При решении данной задачи гравитационными эффектами следует пренебречь. Все объекты считайте однородными и изотропными, если не указано иное.
Часть A. Стержень (2.5 балла) Тонкий упругий стержень защищён от изгиба. Его длина $L$, плотность $\rho$, и модуль Юнга $E$. Стержень слегка растянули за концы и отпустили. После этого в нём возникли свободные колебания.
Запишите выражение для кинетической энергии стержня как функцию времени, выразив её через массу $m$ стержня, длину $L$ и скорость изменения $\varepsilon$ (здесь $\varepsilon$ — относительное удлинение).
Запишите выражение для потенциальной упругой энергии как функцию времени, выразив её через $m$, $\rho$, $E$ и $\varepsilon$.
Покажите, что для стержня закон сохранения механической энергии приводит к характеристическому дифференциальному уравнению для незатухающих гармонических колебаний. Переходя к аналогии с точечной массой $m$, находящейся под действием силы $\sigma S$ ($\sigma$ — это напряжение, а $S$ — площадь поперечного сечения), укажите величину, которая играет роль координаты.
Часть B. Сфера (1.0 балл) Рассмотрите упругую сферу радиуса $R$, изготовленную из того же материала, что и стержень, о котором шла речь выше. Пусть $\varepsilon$ — относительная деформация $\Delta R/R$. Сферу слегка радиально сжали и предоставили ей свободно колебаться.
Запишите выражение для периода малых продольных колебаний стержня, выразив его через $L$, $\rho$ и $E$.
Запишите выражение для механической энергии сферы как функцию времени, выразив её через $m$, $R$, $\rho$, $E$, $\varepsilon$ и скорость изменения $\varepsilon$ (здесь $\varepsilon$ — относительное удлинение).
Часть C. Пластина (3.0 балла) Рассмотрите тонкую упругую прямоугольную пластину, защищённую от изгиба. Пусть размеры пластины $L$ и $l$. Толщину пластины считайте постоянной. Результаты воздействия напряжений $\sigma_x$ и $\sigma_y$ на пластину не являются независимыми, в том смысле, что деформация в одном направлении приводит к деформации в другом направлении. В пределах применимости закона Гука это можно записать, как:\[\varepsilon_x=-\mu\frac{\sigma_y}{E},\hspace{1cm}\varepsilon_y=-\mu\frac{\sigma_x}{E},\]где безразмерный параметр $\mu$ (коэффициент Пуассона) примерно равен $0.3$.
Запишите выражение для периода малых радиальных колебаний сферы, выразив его через $R$, $\rho$ и $E$.
Выразите $\sigma_x$ и $\sigma_y$ через $\varepsilon_x$, $\varepsilon_y$, $E$ и $\mu$.
Запишите систему дифференциальных уравнений, описывающую движение точки массой $m$ в двух взаимно перпендикулярных направлениях, используя в качестве координат эквивалентные величины, определённые в пункте A3.
Найдите возможные значения ω для которых решениями вышеупомянутой системы являются незатухающие гармонические колебания (моды): системы являются незатухающие гармонические колебания (моды): \[\varepsilon_x=A\sin\omega t,\hspace{1 cm}\varepsilon_y=B\sin\omega t.\]Выразите результаты в терминах $L$, $l$, $\rho$, $E$ и $\mu$.
Часть D. Сдвиговые колебания (2.0 балла) Теперь, вместо сжатия, пластина испытывает деформацию сдвига вдоль одной из сторон под действием напряжения сдвига $\tau$ (см. рис.). Сдвиг определяется как $\operatorname{tg}\gamma\approx\gamma$, и законом Гука в виде:\[\gamma=\frac{1}{G}\tau,\hspace{1 cm}[\tau]=[G]=Н/м^2,\]где G — \textbf{модуль сдвига}.
В общем случае, решение вышеупомянутой системы уравнений является суперпозицией двух найденных мод. Для квадратной пластины ($L = l$) и малого коэффициента Пуассона ($µ^2 \ll 1$), выразите период биений через $\mu$ и период $T_\rm{long}$ продольных колебаний стержня той же длины.
Выразите $G$ через $E$ и $\mu$.
Часть E. Крутильные колебания (1.5 балла) Стержень радиусом $R$ и длиной $L$, изготовленный из того же материала, подвергли небольшому скручиванию и предоставили совершать свободные крутильные колебания. Угол закручивания $\theta$ определяется как угол, на который скрутился стержень под действием приложенного крутильного напряжения. В этом случае закон Гука примет вид:\[\theta=\frac{1}{C}M,\hspace{1 cm}[C]=[M]=Н\cdotм,\]где $C$ — \textbf{модуль скручивания}.
Определите период малых сдвиговых колебаний пластины, выразив его через $L$, $\rho$ и $G$. Выразите тот же период через $\mu$ и период колебаний стержня той же длины, испытывающего продольные колебания $T_{\rm{long}}$.
Определите период малых крутильных колебаний стержня, выразив его через $L$, $\rho$ и $G$.
Выразите модуль скручивания через $R$, $L$, $E$ и $\mu$.
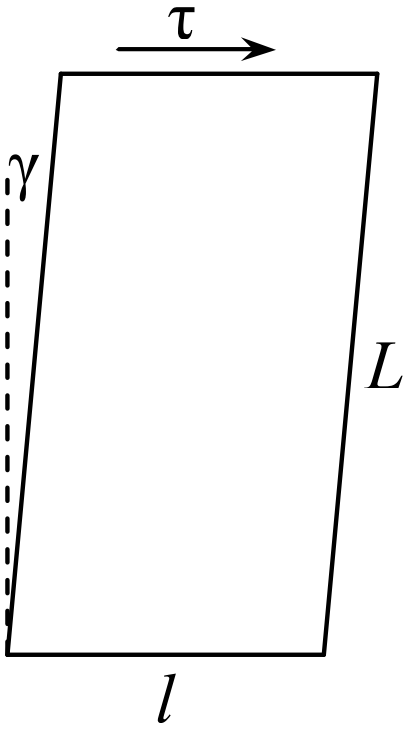
Запишите выражение для кинетической энергии стержня как функцию времени, выразив её через массу $m$ стержня, длину $L$ и скорость изменения $\varepsilon$ (здесь $\varepsilon$ — относительное удлинение).
Решение: Рассмотрим участок стержня длиной $\mathrm dx$, находящийся на расстоянии $x$ от центра. Его масса $\mathrm dm=m~\mathrm dx/L$. Скорость элемента равна $v=x\dot\varepsilon$. Итого, кинетическая энергия стержня равна:\[K=\int v^2~\mathrm m=\frac mL\dot\varepsilon^2\int_{-L/2}^{L/2}x^2~\mathrm dx=mL^2\dot\varepsilon^2/24.\]
Ответ: \[K=mL^2\dot\varepsilon^2/24\]

Запишите выражение для потенциальной упругой энергии как функцию времени, выразив её через $m$, $\rho$, $E$ и $\varepsilon$.
Решение: Плотность упругой энергии $w=E\varepsilon^2/2$, его объём $V=m/\rho\implies$
Ответ: \[W=mE\varepsilon^2/2\rho\]

Покажите, что для стержня закон сохранения механической энергии приводит к характеристическому дифференциальному уравнению для незатухающих гармонических колебаний. Переходя к аналогии с точечной массой $m$, находящейся под действием силы $\sigma S$ ($\sigma$ — это напряжение, а $S$ — площадь поперечного сечения), укажите величину, которая играет роль координаты.
Решение: ЗСЭ:\[mE\varepsilon^2/2\rho+mL^2\dot\varepsilon^2/24=\operatorname{const}\overset{\mathrm d/\mathrm dt}{\implies} mL\ddot\varepsilon/12+S\sigma=0\]Таким образом, эквивалент координаты:
Ответ: \[x_{eff}=L\varepsilon/12\]

Запишите выражение для периода малых продольных колебаний стержня, выразив его через $L$, $\rho$ и $E$.
Решение: Перепишем уравнение в виде\[\ddot\varepsilon+\frac{12E}{\rho L^2}\varepsilon=0\implies\omega^2=\frac{12E}{\rho L^2}\implies\]
Ответ: \[T_{\mathrm {long}}=2\pi/\omega=\pi L\sqrt{\rho/3E}\]

Запишите выражение для механической энергии сферы как функцию времени, выразив её через $m$, $R$, $\rho$, $E$, $\varepsilon$ и скорость изменения $\varepsilon$ (здесь $\varepsilon$ — относительное удлинение).
Решение: Рассмотрим тонкий сферический слой толщины $\mathrm dx$ на расстоянии $x$ от центра. Его масса $\mathrm dm=m\frac{S~\mathrm dx}{V}=\frac{3m}{R^3}x^2~\mathrm dx$. Скорость этого слоя $v=x\dot\varepsilon$. Таким образом, кинетическая энергия:\[K=\frac12x^2\dot\varepsilon^2~\mathrm dm=3mR^2\dot\varepsilon^2/10.\]Упругая энергия равна $\mathrm dW=\sigma S~\mathrm dr=\varepsilon E 4\pi R^2R~\mathrm \varepsilon\implies W=\frac{3mE}{2\rho}\varepsilon^2$. Таким образом,
Ответ: \[E=\frac{3m}2\left[\frac{E\varepsilon^2}{\rho}+\frac{R^2\dot\varepsilon^2}5\right]=\operatorname{const}\]

Запишите выражение для периода малых радиальных колебаний сферы, выразив его через $R$, $\rho$ и $E$.
Решение: \[\dot E=0\implies\frac{R^2\ddot\varepsilon}{5}+\frac{E\varepsilon}\rho=0\implies\omega^2=5E/\rho R^2\implies\]
Ответ: \[T_{\mathrm {radial}}=2\pi R\sqrt{\rho/5E}\]

Выразите $\sigma_x$ и $\sigma_y$ через $\varepsilon_x$, $\varepsilon_y$, $E$ и $\mu$.
Решение: $$\left\{\begin{array} { l } { \varepsilon _ { x } = \frac { \sigma _ { x } } { E } - \mu \frac { \sigma _ { y } } { E } } \\{ \varepsilon _ { y } = \frac { \sigma _ { y } } { E } - \mu \frac { \sigma _ { x } } { E } }\end{array}\right. \implies$$
Ответ: \[\left\{\begin{array}{l}\sigma_x=\frac{E\left(\varepsilon_x+\mu \varepsilon_y\right)}{1-\mu^2} \\\sigma_y=\frac{E\left(\varepsilon_y+\mu \varepsilon_x\right)}{1-\mu^2}\end{array}\right.\]

Запишите систему дифференциальных уравнений, описывающую движение точки массой $m$ в двух взаимно перпендикулярных направлениях, используя в качестве координат эквивалентные величины, определённые в пункте A3.
Решение: $$\left\{\begin{array} { l } { m \ddot { x } _ { eff} = - \sigma _ { x } \frac { V } { L } } \\{ m \ddot { y } _ { eff} = - \sigma _ { y } \frac { V } { l } }\end{array} \implies\right. $$
Ответ: \[\left\{\begin{array}{l}\frac{m L \ddot{\varepsilon}_x}{12}+\frac{E\left(\varepsilon_x+\mu \varepsilon_y\right)}{1-\mu^2} \frac{V}{L}=0 \\\frac{m l \ddot{\varepsilon}_y}{12}+\frac{E\left(\varepsilon_y+\mu \varepsilon_x\right)}{1-\mu^2} \frac{V}{l}=0\end{array}\right.\]

Найдите возможные значения ω для которых решениями вышеупомянутой  системы являются незатухающие гармонические колебания (моды):  \[\varepsilon_x=A\sin\omega t,\hspace{1 cm}\varepsilon_y=B\sin\omega t.\]Выразите результаты в терминах $L$, $l$, $\rho$, $E$ и $\mu$.
Решение: Подставляя анзатц в уравнения колебаний:$$\left\{\begin{array}{l}-\frac{\omega^2 A L^2}{12}+\frac{E(A+\mu B)}{\rho\left(1-\mu^2\right)}=0 \\-\frac{\omega^2 B l^2}{12}+\frac{E(B+\mu A)}{\rho\left(1-\mu^2\right)}=0\end{array}\right.$$Разделив уравнения почленно, получим:$$\frac{A L^2}{B l^2}=\frac{A+\mu B}{B+\mu A}$$Обозначим для удобства отношение амплитуд $r=A/B$, тогда:$$ r \frac{L^2}{l^2}=\frac{r+\mu}{1+r \mu} \implies \mu L^2 r^2+\left(L^2-l^2\right) r-\mu l^2=0 \implies r_{1 , 2}=\frac{-\left(L^2-l^2\right) \pm \sqrt{\left(L^2-l^2\right)^2+4 \mu^2 L^2 l^2}}{2 \mu L^2}$$Подставив результат во второе уравнение системы, получим:\[ \omega^2=\frac{12 E}{\rho l^2\left(1-\mu^2\right)\left[1+\mu \frac{-\left(L^2-l^2\right) \pm \sqrt{\left(L^2-l^2\right)^2+4 \mu^2 L^2 l^2}}{2 \mu L^2}\right]} \implies\]
Ответ: \[\omega_{1 , 2}=\sqrt{\frac{6 E\left[L^2+l^2 \pm \sqrt{\left.\left(L^2-l^2\right)^2+(2 \mu L l)^2\right]}\right.}{\rho L^2 l^2\left(1-\mu^2\right)}}\]

В общем случае, решение вышеупомянутой системы уравнений является суперпозицией двух найденных мод. Для квадратной пластины ($L = l$) и малого коэффициента Пуассона ($µ^2 \ll 1$), выразите период биений через $\mu$ и период $T_\rm{long}$ продольных колебаний стержня той же длины.
Решение: $$ L=l \implies \omega_{1 ,2}=\sqrt{\frac{6 E\left(2 L^2 \pm 2 \mu L^2\right)}{\rho L^4\left(1-\mu^2\right)}}=\sqrt{\frac{12 E\left(1 \pm \mu\right)}{\rho L^2}} \\ \Delta \omega=\sqrt{\frac{12 E}{\rho L^2}}\left(\sqrt{\frac{1+\mu}{1-\mu}}-1\right) \approx \mu \sqrt{\frac{12 E}{\rho L^2}} \implies $$
Ответ: \[T_{\mathrm {beats }}=\frac{T_{\mathrm {long }}}{\mu}\]

Выразите $G$ через $E$ и $\mu$.
Решение: Пусть толщина пластины равна $d$. Силу $\tau ld$ можно разложить на растяжение вдоль $L$ (ось $x$) и сжатие вдоль $l$ (ось $y$).\[\sigma_x=\frac{\tau l d \sin \gamma}{l d} ; \sigma_y=\frac{\tau l d \cos \gamma}{(L / \cos \gamma) d} \implies \varepsilon_x=\frac{\tau \sin \gamma}{E}-\mu\left(-\frac{\tau l \cos ^2 \gamma}{L E}\right) ,\quad \varepsilon_y=-\frac{\tau l \cos ^2 \gamma}{L E}-\mu \frac{\tau \sin \gamma}{E}\]Так как\[ \varepsilon_x=\frac{\frac{L}{\cos \gamma}-L}{L}=\frac{1-\cos \gamma}{\cos \gamma} ,\quad \varepsilon_y=\frac{l \cos \gamma-l}{l}=-(1-\cos \gamma),\]то:\[\left\{\begin{array}{l}\frac{E}{\tau} \frac{1-\cos \gamma}{\cos \gamma}=\sin \gamma+\mu \frac{l}{L} \cos ^2 \gamma \\\frac{E}{\tau}(1-\cos \gamma)=\frac{l}{L} \cos ^2 \gamma+\mu \sin \gamma\end{array}\right.\]Умножим второе уравнение на $\mu$ и вычтем из первого:\[\frac{E}{\tau}(1-\cos \gamma)\left(\frac{1}{\cos \gamma}-\mu\right)=\sin \gamma\left(1-\mu^2\right) \implies \frac{E \gamma^2}{2 \tau}(1-\mu) \approx \gamma\left(1-\mu^2\right) \implies \gamma=\frac{2 \tau(1+\mu)}{E}\]
Ответ: \[G=\frac{E}{2 (1+\mu)}\]

Определите период малых сдвиговых колебаний пластины, выразив его через $L$, $\rho$ и $G$. Выразите тот же период через $\mu$ и период колебаний стержня той же длины, испытывающего продольные колебания $T_{\rm{long}}$.
Решение: С математической точки зрения сдвиговая деформация описывается аналогично продольной, поэтому по аналогии пишем:
Ответ: $$T_{\mathrm {slant }}=\pi L \sqrt{\frac{\rho}{3 G}}=T_{\mathrm {long }} \sqrt{2(1+\mu)}$$

Определите период малых крутильных колебаний стержня, выразив его через $L$, $\rho$ и $G$.
Решение: Рассматриваем тонкие цилиндрические слои радиуса $x$ толщиной $\mathrm dx$. Когда цилиндр скручивается, каждый такой слой подвергается сдвиговой деформации, поэтому результат будет тем же, что в предыдущей части:
Ответ: \[T_{\mathrm {trist}}=\pi L \sqrt{\frac{\rho}{3 G}}\]

Выразите модуль скручивания через $R$, $L$, $E$ и $\mu$.
Решение: Пусть одно из оснований цилиндра повернулось относительно другого на небольшой угол $\alpha$. Тогда каждый цилиндрический слой испытывает скручивание на угол:\[x\alpha=L\gamma\implies\gamma=\frac xL\alpha.\]Этому соответствует касательное напряжение:\[\tau=G \frac{x}{L} \alpha.\]Действующие на основание этого слоя сила и момент равны:\[\mathrm{d} F=\tau \mathrm{d} S=G \frac{x}{L} \alpha 2 \pi x \mathrm{~d} x,\quad\mathrm{d} M=\mathrm{d} F \cdot x=\frac{2 \pi G \alpha x^3 \mathrm{~d} x}{L}.\]Суммарный момент:\[M=\frac{2 \pi G \alpha}{L} \int_0^R x^3 \mathrm{~d} x=\frac{2 \pi G R^4 \alpha}{4 L} \implies\]
Ответ: \[C=\frac{\pi G R^4}{2 L}=\frac{\pi E R^4}{4 L(1+\mu)}\]
Темы:
T, Romanian Master